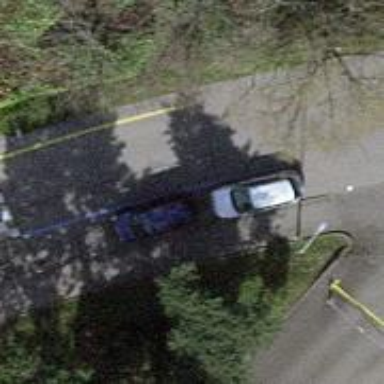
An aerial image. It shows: Asphalt sidewalk along the footway.